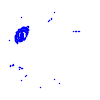
Particle: pion